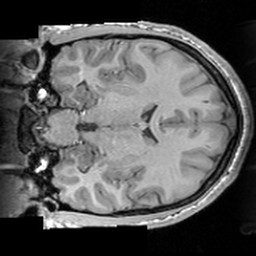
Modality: T1w
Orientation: coronal
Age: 20
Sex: male
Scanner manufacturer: siemens
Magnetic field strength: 3 T
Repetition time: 1.63 s
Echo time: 0.00311 s